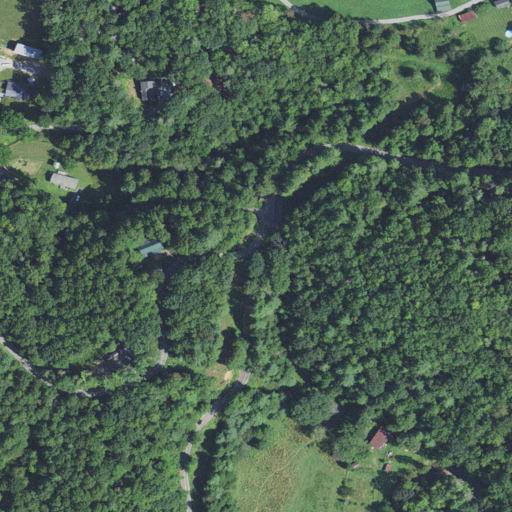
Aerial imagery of gap in North Carolina named Dave Gap containing mixed forest, deciduous forest, open development, pasture, and low intensity development